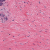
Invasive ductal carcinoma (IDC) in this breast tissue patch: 0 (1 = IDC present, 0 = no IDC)